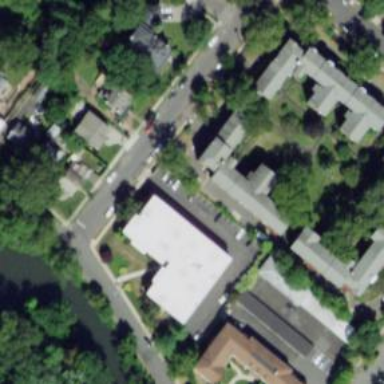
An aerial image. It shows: Image showing building with apartments.